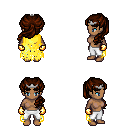
a pixel art fantasy rpg character, female body template, human, dark skin, yellow tattered cape, white pants, brown princess hairstyle, silver tiara, gold gloves, four views (front, back, left, right), 2x2 character sprite sheet, small pixel art, hard edges, no anti-aliasing